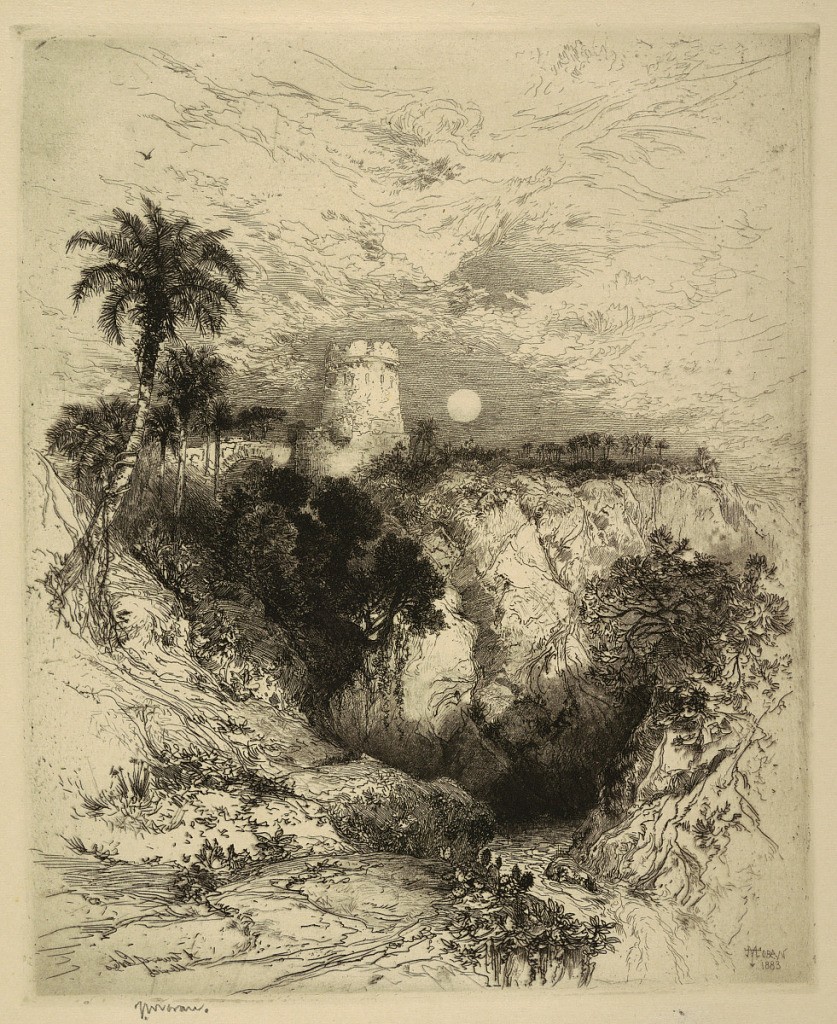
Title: A Tower of Cortez, Mexico
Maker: Thomas Moran, American, b. Britain, 1837–1926
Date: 1883
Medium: Etching in black ink on paper
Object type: Print
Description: A tower on a high elevation in the background, with a stream flowing through a chasm at lower right.